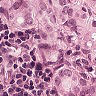
Metastatic tissue present: yes